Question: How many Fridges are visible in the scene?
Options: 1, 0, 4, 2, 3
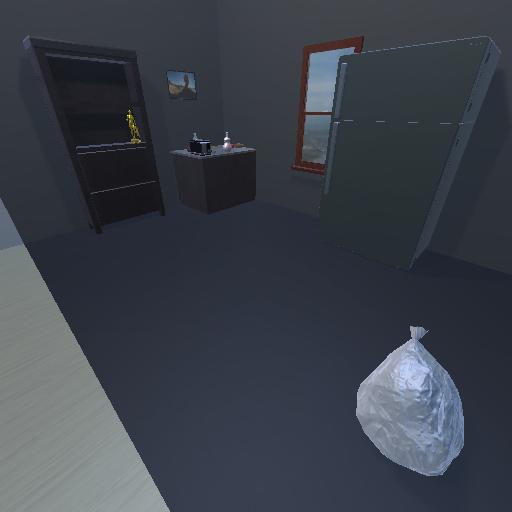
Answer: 1